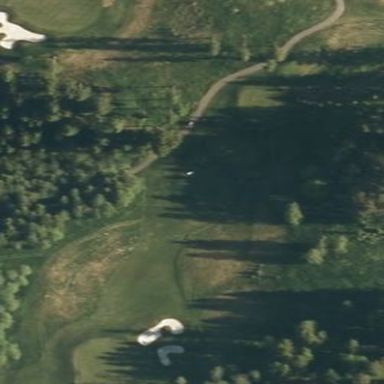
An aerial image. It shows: Rough grassy area used for golf.